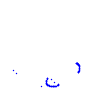
Particle: proton